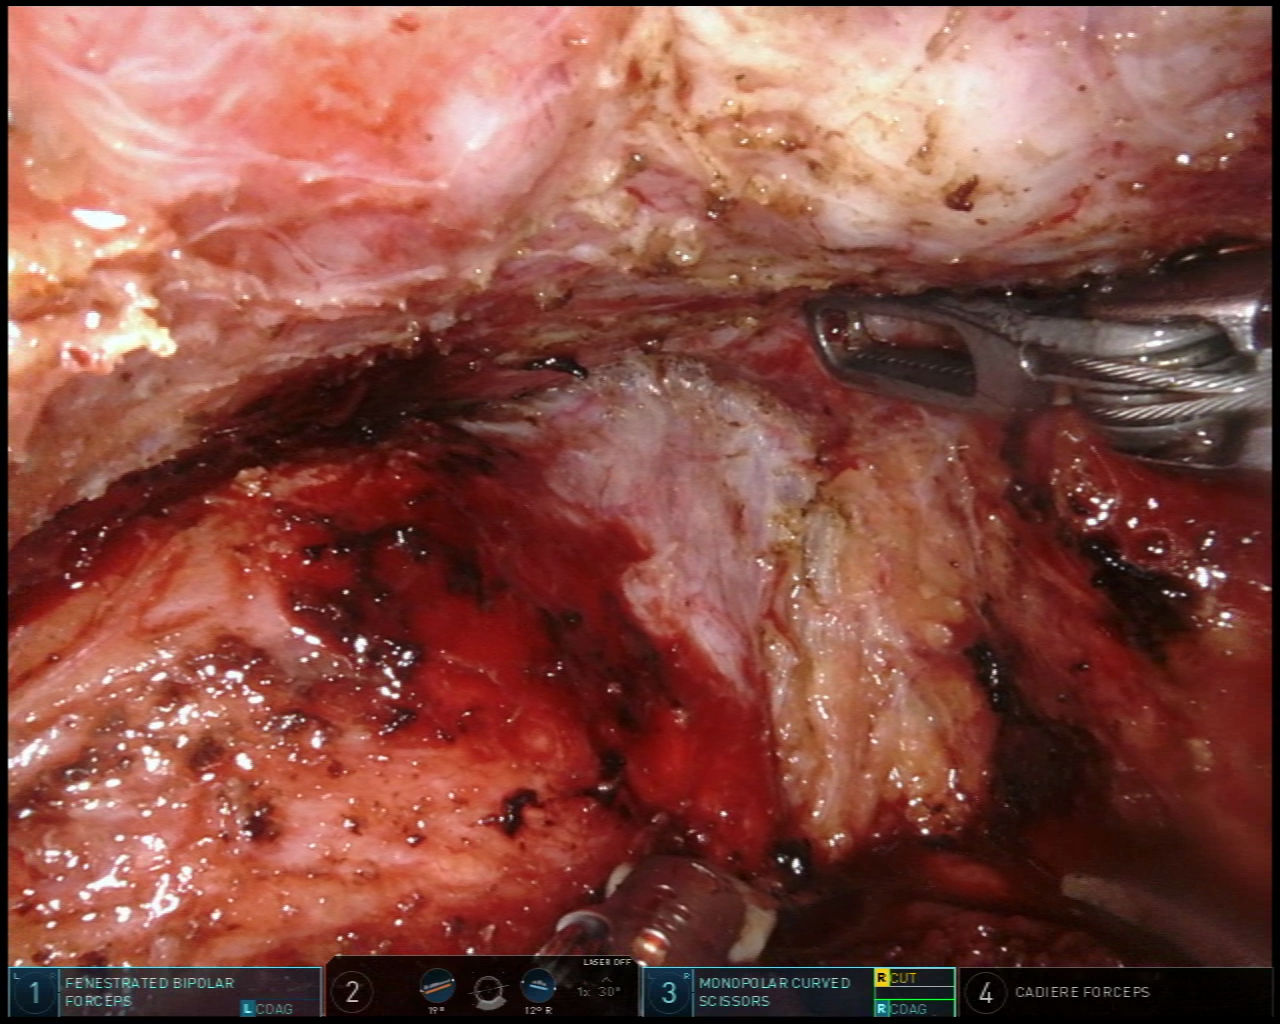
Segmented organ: vesicular_glands
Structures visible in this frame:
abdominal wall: no
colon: no
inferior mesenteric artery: no
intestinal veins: no
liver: no
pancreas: no
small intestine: no
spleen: no
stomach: no
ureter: no
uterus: no
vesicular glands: yes